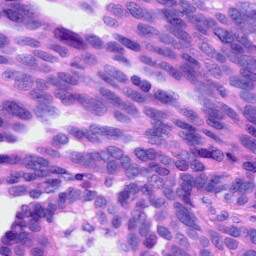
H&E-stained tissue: Ovarian